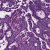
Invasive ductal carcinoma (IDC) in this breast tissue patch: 1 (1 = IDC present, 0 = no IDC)